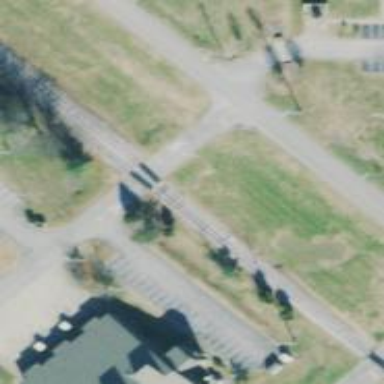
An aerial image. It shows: Railway level crossing.